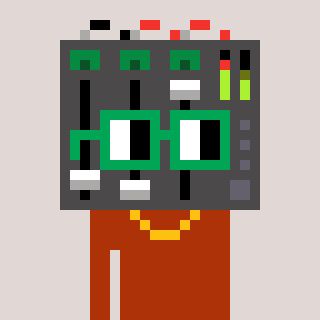
a pixel art character with square green glasses, a mixer-shaped head and a hotbrown-colored body on a warm background